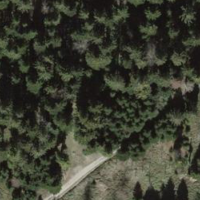
EUNIS habitat code: 43
Species observed at this site:
Tussilago farfara